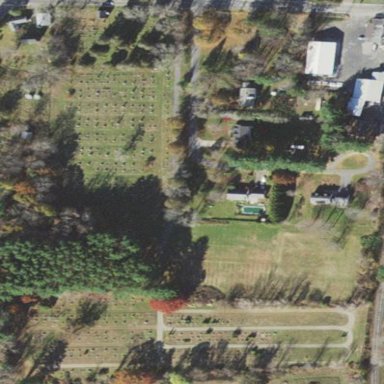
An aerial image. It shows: Cemetery.